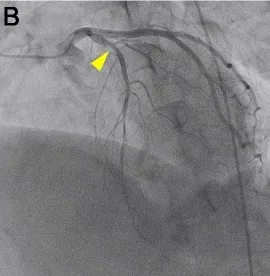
Coronary angiography. B. Left anterior oblique and cranial view. A stent thrombosis is visible (arrowheads) in the in-stent segment of the proximal left anterior descending artery.
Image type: radiology (ultrasound)